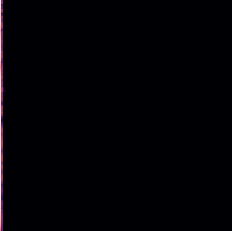
Sound class: Fire crackling